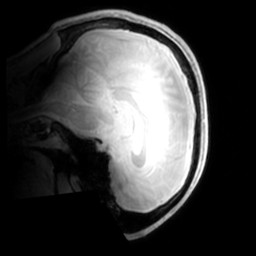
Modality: PDw
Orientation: sagittal
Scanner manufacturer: philips
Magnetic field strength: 7 T
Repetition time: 0.008 s
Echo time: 0.001974 s